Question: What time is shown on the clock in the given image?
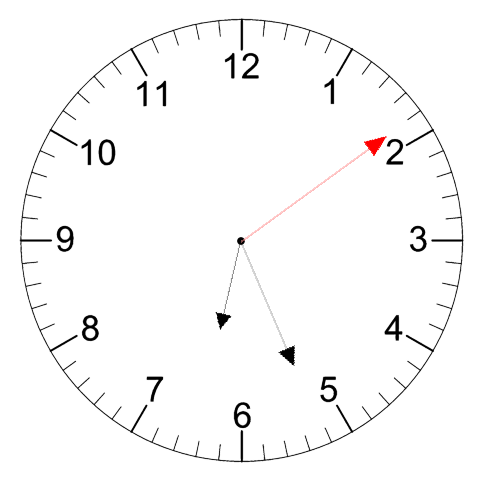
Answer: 06:26:09